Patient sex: M
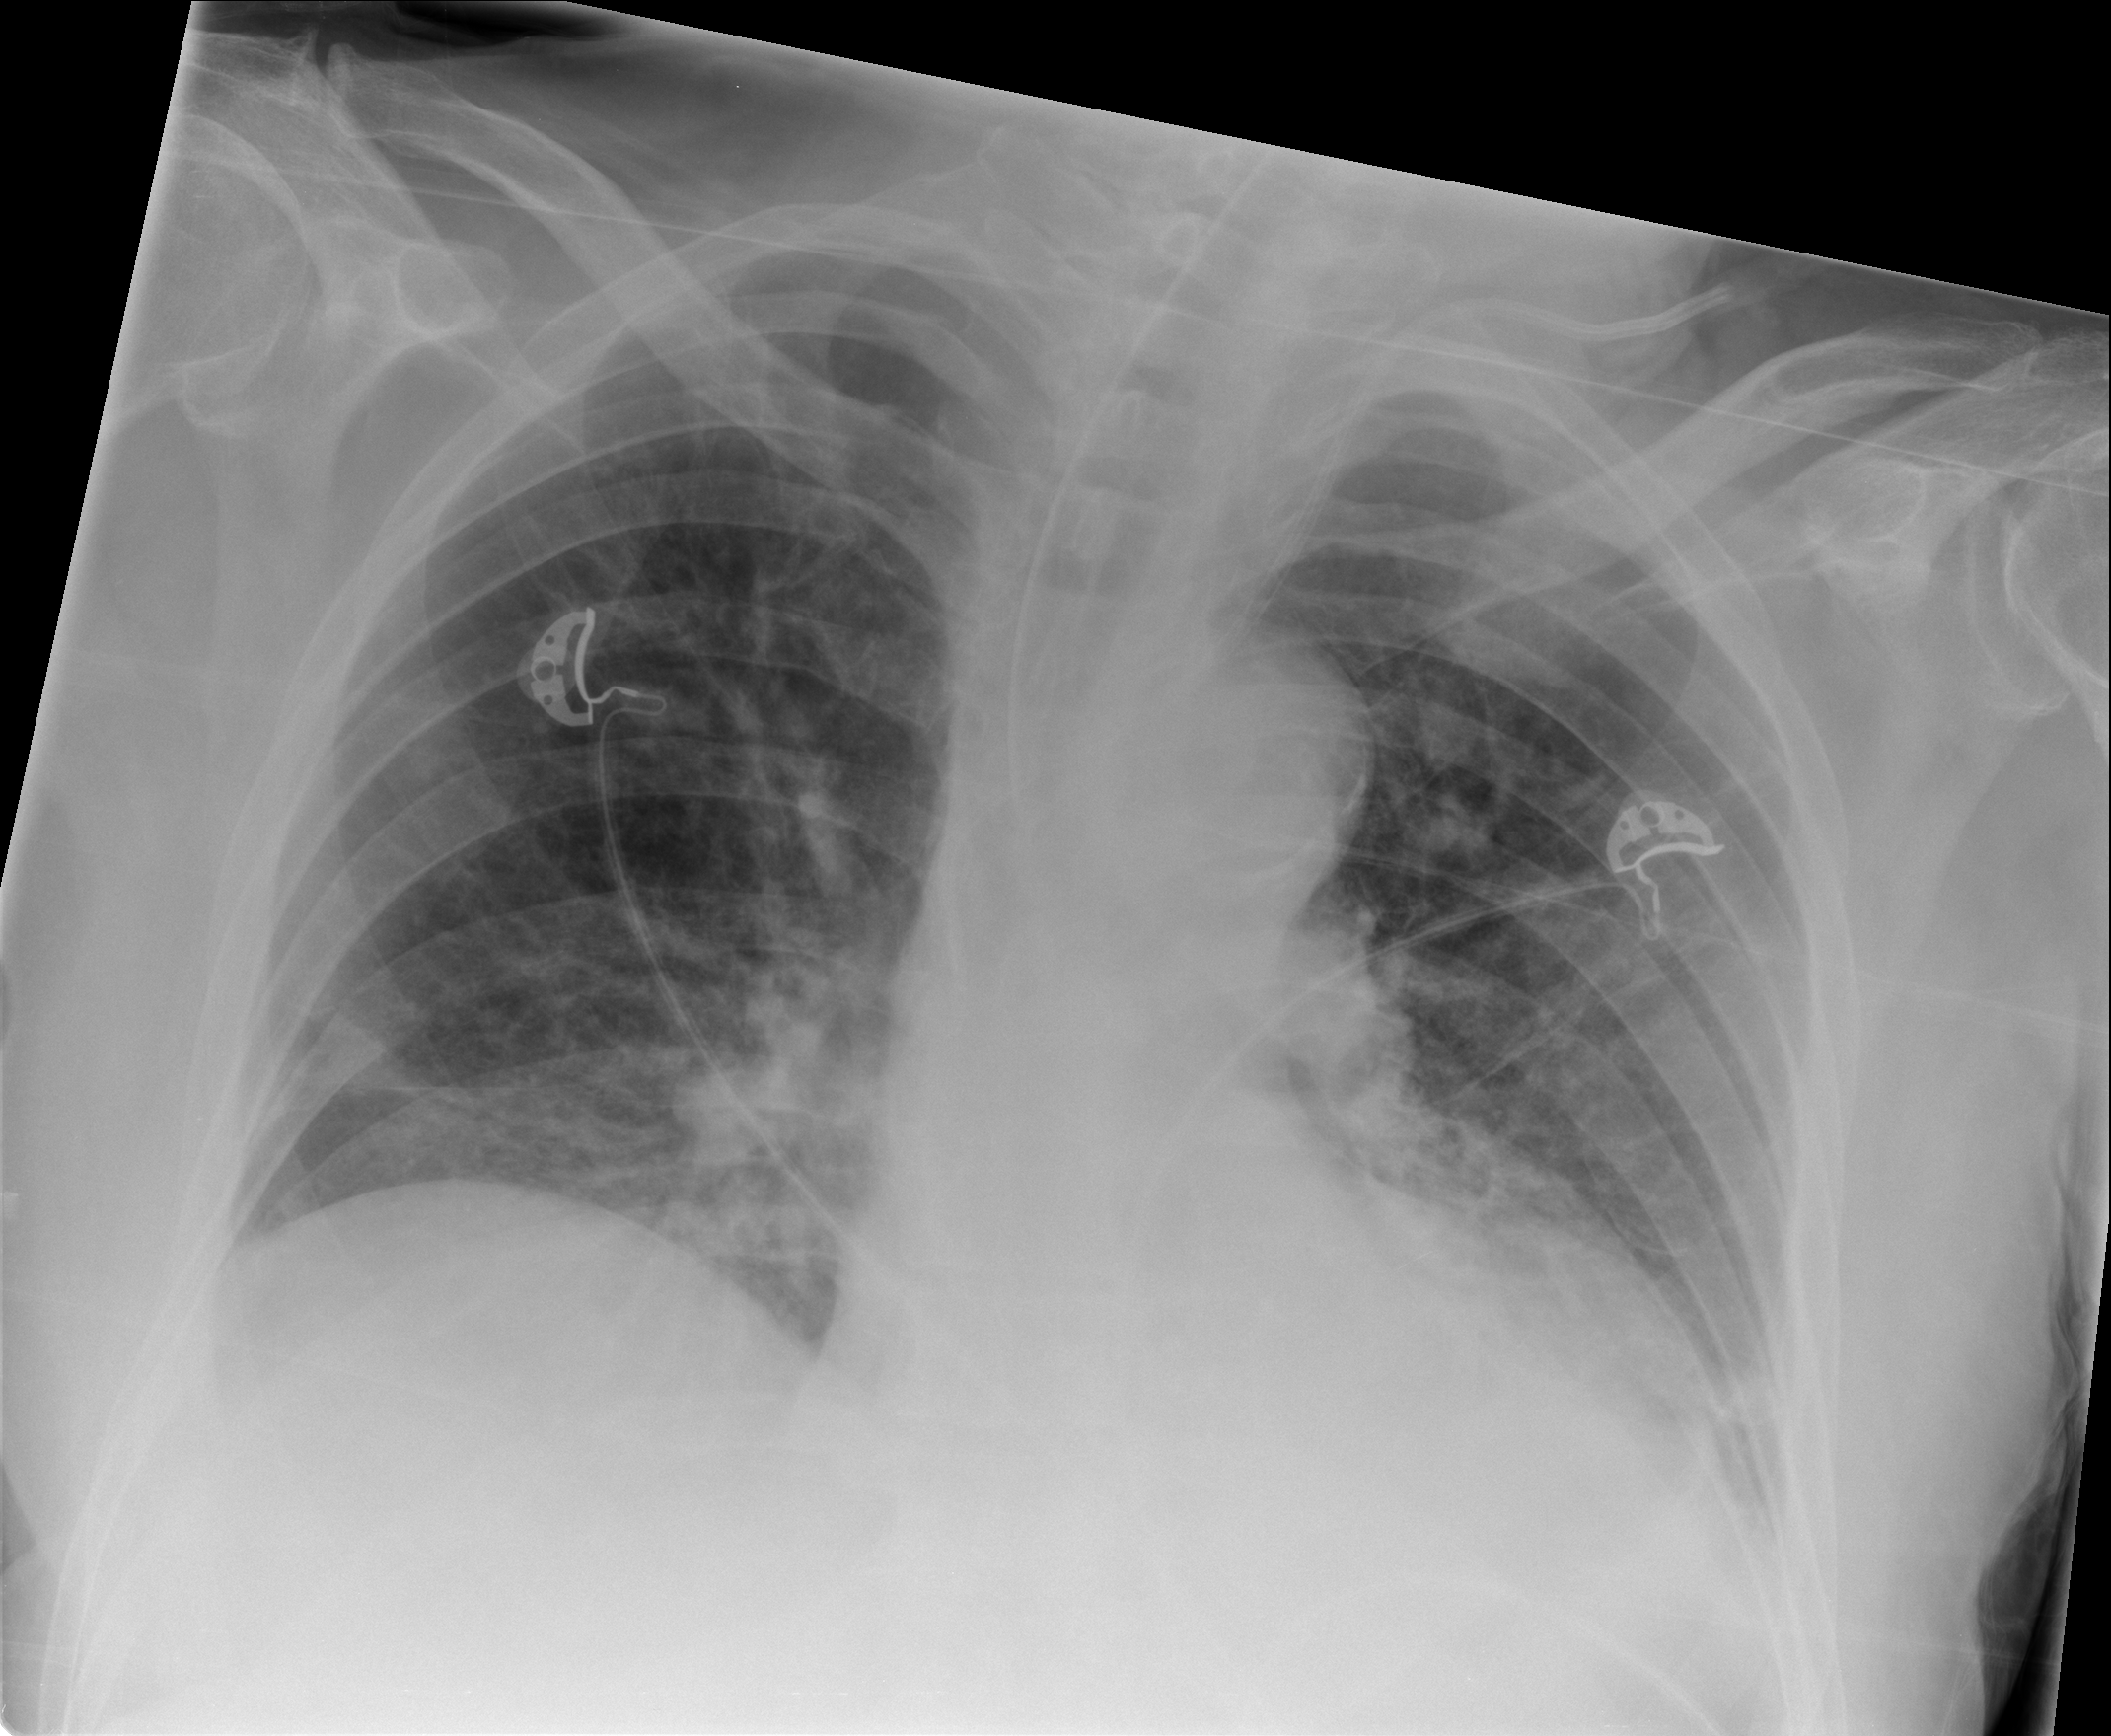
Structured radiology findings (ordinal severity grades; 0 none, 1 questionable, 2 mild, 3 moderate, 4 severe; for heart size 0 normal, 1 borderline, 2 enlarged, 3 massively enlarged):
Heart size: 2
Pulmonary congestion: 2
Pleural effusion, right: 2
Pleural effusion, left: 2
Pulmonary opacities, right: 2
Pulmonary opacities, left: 2
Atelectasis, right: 2
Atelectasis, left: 2